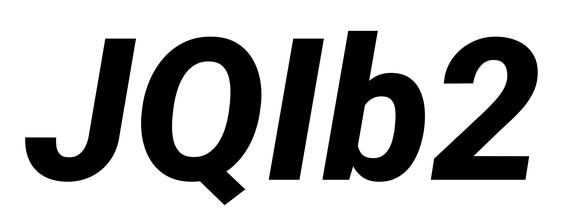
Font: Roboto-Italic_ExtraBold_Italic